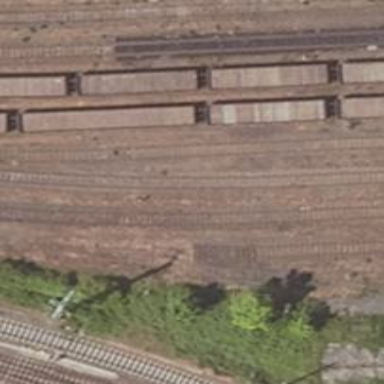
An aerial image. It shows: Railway yard in service.